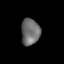
Tissue: lung
Cell type: Others
Senescence score: 0.2314
Nuclear area (px): 486
Mean DAPI intensity: 108.856